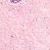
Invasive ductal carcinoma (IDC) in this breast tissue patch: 0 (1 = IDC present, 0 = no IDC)